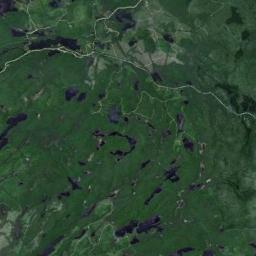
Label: wetland